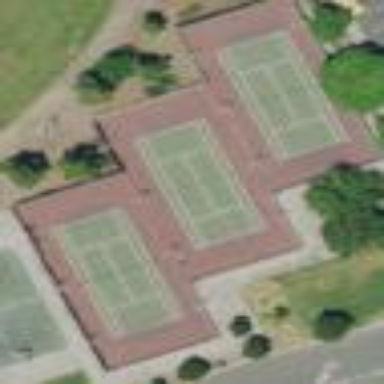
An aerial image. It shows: Paved tennis court.